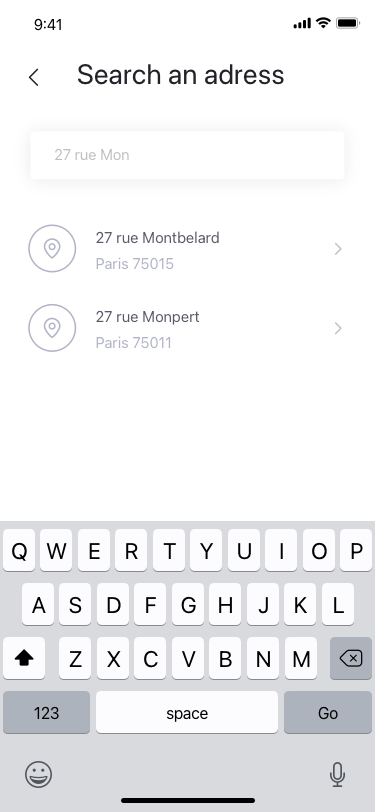
Text in this UI design:
27 rue Monpert
Paris 75011
27 rue Montbelard
Paris 75015
27 rue Mon
Search an adress